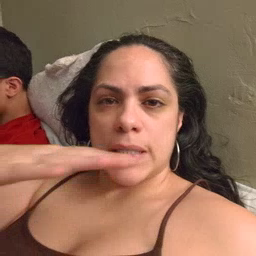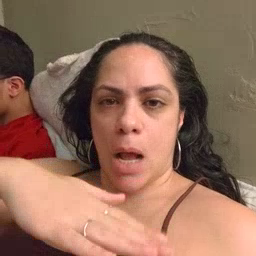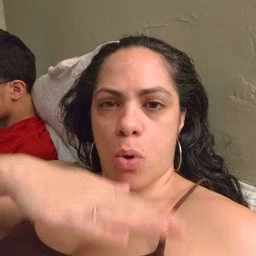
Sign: table